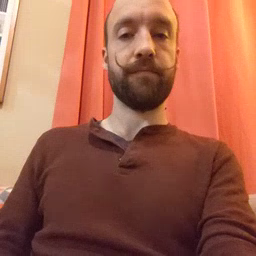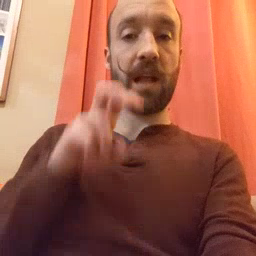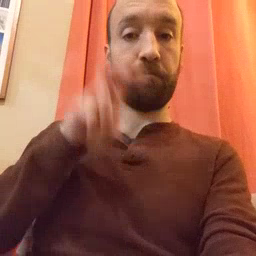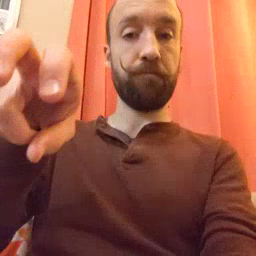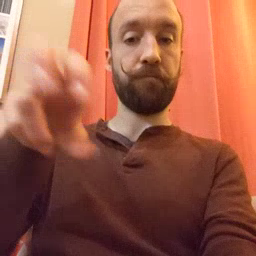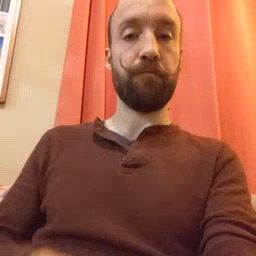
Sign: jump